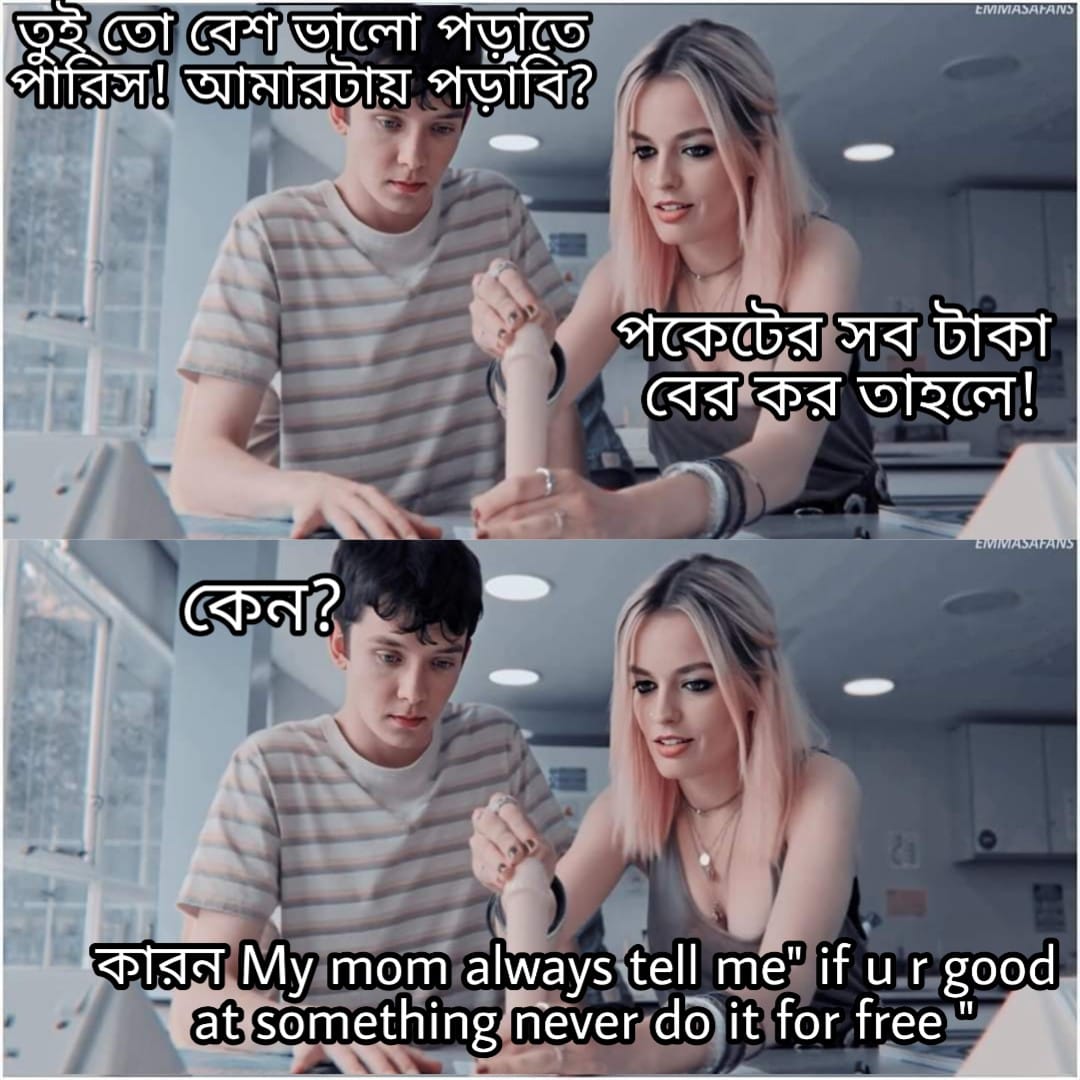
Caption: তুই তো বেশ ভালো পড়াতে পারিস ! আমারটায় পড়াবি ?    পকেটের সব টাকা বের কর তাহলে !     কেন ?     কারন  My mom always tell me " if u r good at something never do it for free "
Label: hate